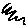
Label: zigzag